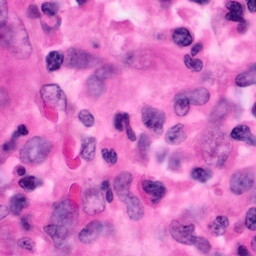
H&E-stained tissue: Pancreatic